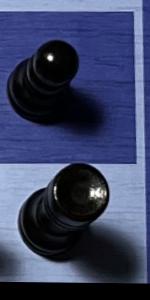
Label: Rook_Black